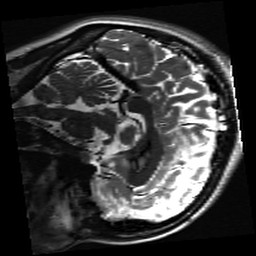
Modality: inplaneT2
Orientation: sagittal